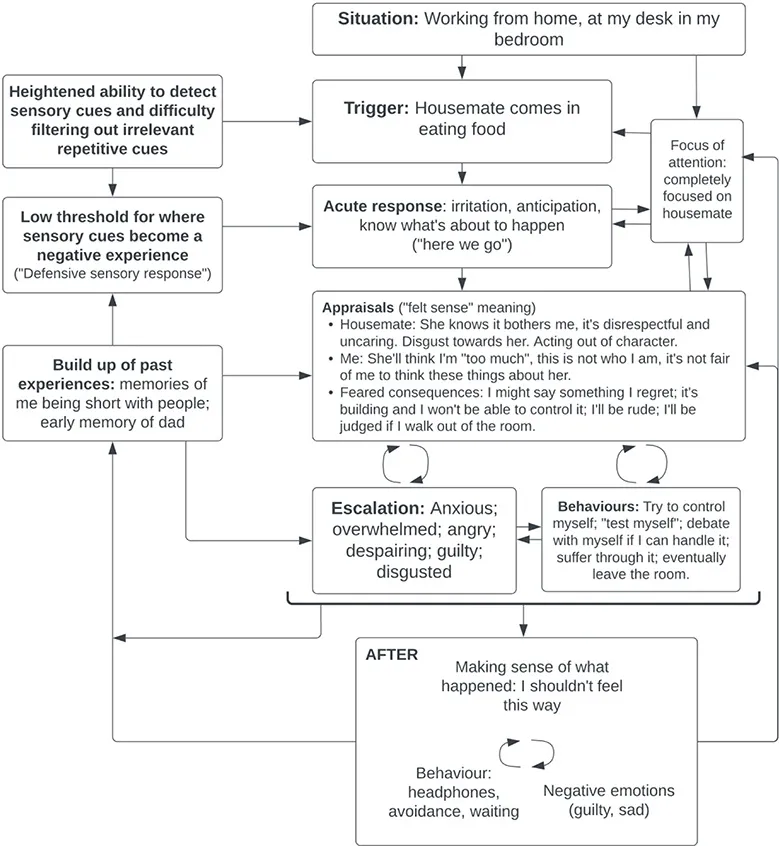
Isabel's individualised formulation of misophonia.
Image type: chart (chart)